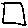
Label: square